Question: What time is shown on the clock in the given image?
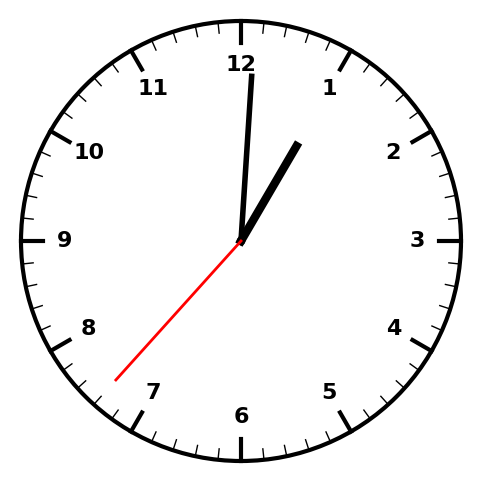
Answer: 01:00:37